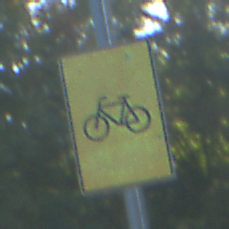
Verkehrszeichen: RadverkehrOhnePfeilsymbol
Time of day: MorningAfternoon
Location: Outdoor (Urban)
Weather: Clear
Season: NotSpecified
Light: Natural